Question: Given the schedule below, what is the maximum total time (in minutes) a person can spend in lectures? The selected schedule MUST include at least one Mathematics lecture and at least one Art lecture. In the chart: blue for mathematics, green for physics, yellow for art, purple for music, and orange for physical education. All time nodes are integer multiples of 10 minutes.
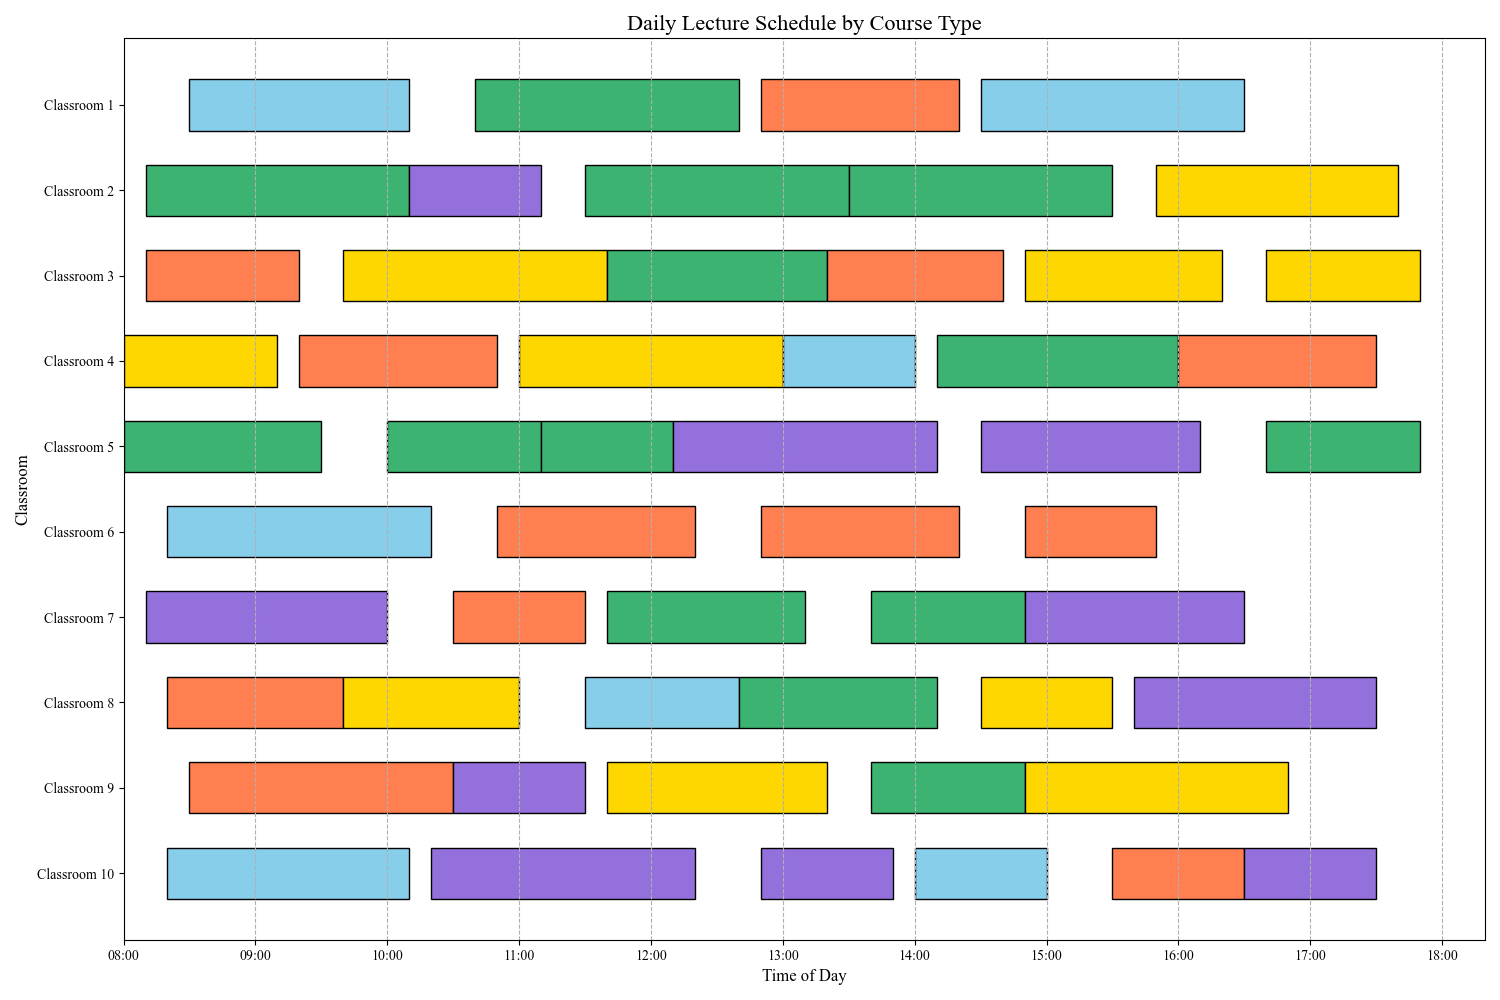
Answer: 560